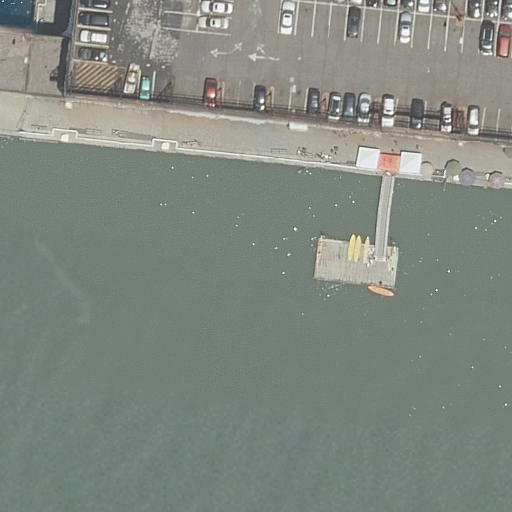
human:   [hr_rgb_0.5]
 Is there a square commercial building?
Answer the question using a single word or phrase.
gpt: no

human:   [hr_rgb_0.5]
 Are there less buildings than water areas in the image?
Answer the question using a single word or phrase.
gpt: no

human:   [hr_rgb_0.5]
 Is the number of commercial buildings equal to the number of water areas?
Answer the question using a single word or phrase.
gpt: no

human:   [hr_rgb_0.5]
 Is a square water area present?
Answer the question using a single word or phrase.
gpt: no

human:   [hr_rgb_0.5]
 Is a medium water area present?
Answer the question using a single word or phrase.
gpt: no

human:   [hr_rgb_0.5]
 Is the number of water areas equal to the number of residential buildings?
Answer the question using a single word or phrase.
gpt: yes

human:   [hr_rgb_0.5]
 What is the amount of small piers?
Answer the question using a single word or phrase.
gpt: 0

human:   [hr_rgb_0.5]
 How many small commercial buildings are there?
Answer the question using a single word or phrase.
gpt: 0

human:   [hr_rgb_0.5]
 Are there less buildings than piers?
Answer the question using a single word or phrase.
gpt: no

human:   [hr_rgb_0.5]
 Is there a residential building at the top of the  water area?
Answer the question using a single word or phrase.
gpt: yes

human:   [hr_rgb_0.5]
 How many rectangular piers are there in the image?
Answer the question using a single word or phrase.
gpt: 0

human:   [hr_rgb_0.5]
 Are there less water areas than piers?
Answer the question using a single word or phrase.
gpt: no

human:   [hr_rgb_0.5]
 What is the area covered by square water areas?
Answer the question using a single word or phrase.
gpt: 0m2

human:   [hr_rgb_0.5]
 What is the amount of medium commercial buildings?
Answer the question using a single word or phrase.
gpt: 0

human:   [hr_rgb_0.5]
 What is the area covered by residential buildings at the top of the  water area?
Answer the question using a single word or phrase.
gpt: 5777m2

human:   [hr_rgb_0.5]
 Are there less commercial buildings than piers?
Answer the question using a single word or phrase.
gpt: yes

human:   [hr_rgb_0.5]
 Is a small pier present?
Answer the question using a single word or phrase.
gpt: no

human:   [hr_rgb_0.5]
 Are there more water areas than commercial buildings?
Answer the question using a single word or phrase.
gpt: yes

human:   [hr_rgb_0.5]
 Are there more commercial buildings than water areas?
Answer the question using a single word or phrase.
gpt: no

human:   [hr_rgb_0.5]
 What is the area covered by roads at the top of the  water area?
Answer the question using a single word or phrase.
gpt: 0m2

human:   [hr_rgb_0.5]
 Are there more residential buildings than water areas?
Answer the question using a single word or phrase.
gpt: no

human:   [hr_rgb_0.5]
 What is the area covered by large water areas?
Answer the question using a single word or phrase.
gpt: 7304m2

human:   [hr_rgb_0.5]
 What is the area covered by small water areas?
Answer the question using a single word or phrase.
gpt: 0m2

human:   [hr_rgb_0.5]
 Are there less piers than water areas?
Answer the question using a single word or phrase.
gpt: no

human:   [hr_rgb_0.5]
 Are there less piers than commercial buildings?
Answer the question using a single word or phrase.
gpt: no

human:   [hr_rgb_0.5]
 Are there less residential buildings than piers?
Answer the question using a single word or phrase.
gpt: no

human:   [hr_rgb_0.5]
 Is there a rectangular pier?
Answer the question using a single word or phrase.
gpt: no

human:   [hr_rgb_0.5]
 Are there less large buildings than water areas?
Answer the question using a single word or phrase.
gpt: no

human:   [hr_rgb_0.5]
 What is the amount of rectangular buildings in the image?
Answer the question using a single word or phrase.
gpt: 1

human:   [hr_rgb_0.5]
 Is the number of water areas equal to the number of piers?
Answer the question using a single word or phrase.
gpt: yes

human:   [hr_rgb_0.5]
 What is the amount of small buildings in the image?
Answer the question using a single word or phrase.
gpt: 0

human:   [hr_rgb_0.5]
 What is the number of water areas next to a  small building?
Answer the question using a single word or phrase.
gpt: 0

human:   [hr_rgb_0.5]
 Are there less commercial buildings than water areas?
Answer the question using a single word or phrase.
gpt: yes

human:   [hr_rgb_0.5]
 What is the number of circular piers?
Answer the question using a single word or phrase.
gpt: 0

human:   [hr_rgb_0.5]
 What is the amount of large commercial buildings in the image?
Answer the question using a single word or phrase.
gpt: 0

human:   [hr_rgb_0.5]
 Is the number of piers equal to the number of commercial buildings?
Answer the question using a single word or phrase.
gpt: no